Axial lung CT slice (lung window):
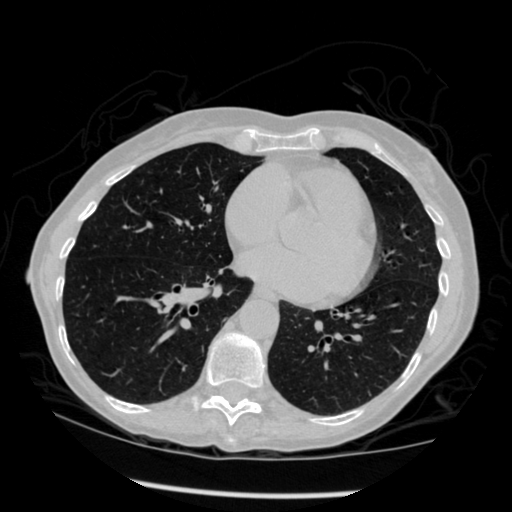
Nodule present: no